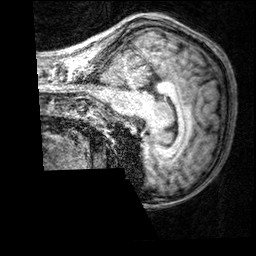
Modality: T1w
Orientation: sagittal
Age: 25
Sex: female
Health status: healthy
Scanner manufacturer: siemens
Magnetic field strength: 3 T
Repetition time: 2.3 s
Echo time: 0.00303 s